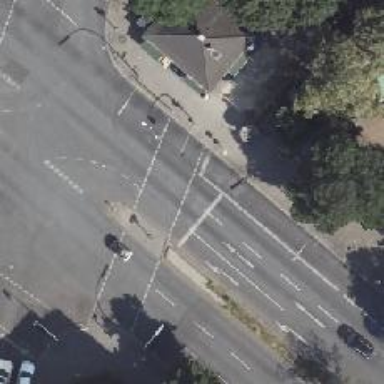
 there is share busway cycleway and bus lane for parking."